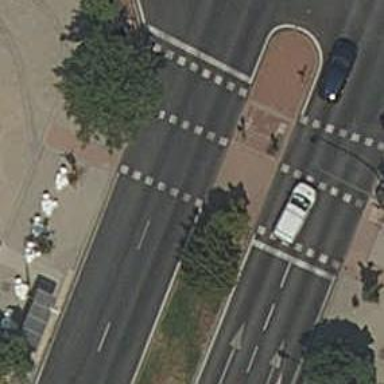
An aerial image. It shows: Road crossing with traffic signals.